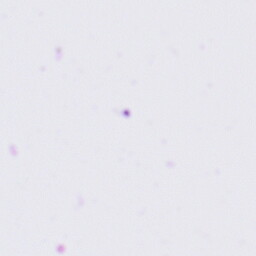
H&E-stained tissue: Tonsil